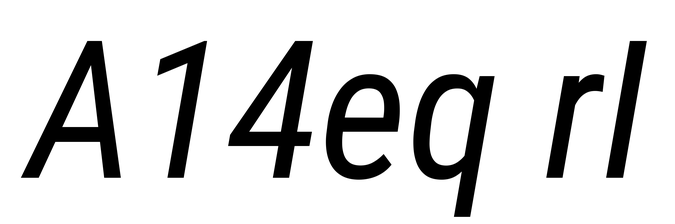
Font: Roboto-Italic_Condensed_Italic